Question: I'm learning how to build android app and i would appreciate help in this matter. I would like to know how to add node and then subnode of that node with values to Firebase. I'm using Android Studio and i have saved data with push(), but in this case i don't need generated key, key already exists. I need to add grocery_list_key_1 then product_key_x (there is more of them) and atributes for product_key_x with values.

This keys are entered manually on screenshot for demonstration. Firebase generated string for them because they are primary keys in another table. I know this is nosql database but need some mechanism to simulate it.
In method saveGL_withProducts i have entered GroceryList in node grocerylists with atributes and values and get back generated key which one i want to add as child in grocerylistproducts node with list of products.
'''
public void saveGL_withProducts(GroceryListsModel groceryListsModel, List<GroceryListProductsModel> groceryListProductsModels){
if (firebaseDatabase == null)
firebaseDatabase = FirebaseDatabase.getInstance();
DatabaseReference ref = firebaseDatabase.getReference().child(GROCERYLISTSNODE);
DatabaseReference pushRef = ref.push();
pushRef.setValue(groceryListsModel);
String generated_GL_key = pushRef.getKey();
if(!isNullOrBlank(generated_GL_key)){
//TO DO ADDING IN GROCERYLISTPRODUCTS NODE
}
else{
//TO DO
}
}
'''
Appreciate any suggestion. Thank you for your time!
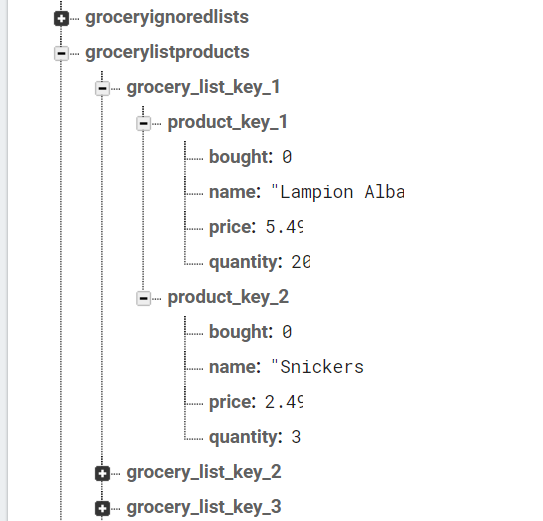
Answer: You can check out the documentation <URL> for common examples. The 'push' method will insert a new node with a unique key, whereas the 'setValue' method can be used to insert data to a specific node.
The node where data is to be inserted can specified in the following manner:
'''
User user = new User(name, email);
mDatabase.child("users").child(userId).setValue(user);
'''
Here, the 'User' class is a POJO that provides structure to the data. It should also be possible to use a 'Map' that describes the mapping instead of a class.
In your case, the code would be something like:
'''
ref.child("grocery_list_key_1").child("product_key_1").setValue(data);
'''
Assuming 'ref' points to the 'grocerylistproducts' node. As you can see, you will need to know the names of all intermediate nodes in advance for this to work.
Further, the 'setValue' method overwrites any existing node information. Thus, you should use suitable update methods as mentioned <URL>, if only certain fields are to be modified.